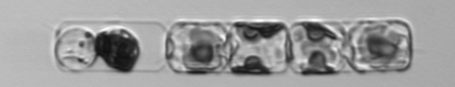
Label: Guinardia_delicatula_TAG_internal_parasite